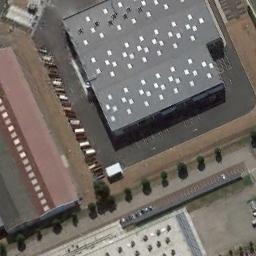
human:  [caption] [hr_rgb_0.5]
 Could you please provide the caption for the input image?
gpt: The houses in the industrial area are rectangular .

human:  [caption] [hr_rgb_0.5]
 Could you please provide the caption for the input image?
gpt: Many houses of different shapes are in the industrial area .

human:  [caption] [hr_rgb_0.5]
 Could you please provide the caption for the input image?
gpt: Plants, Roads and green belts intersperse in an industrial area .

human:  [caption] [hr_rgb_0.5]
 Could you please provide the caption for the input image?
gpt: The industrial area has some industrial equipment, Workshops and trees .

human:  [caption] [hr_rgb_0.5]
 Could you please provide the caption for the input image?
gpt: There are many containers beside a gray building on the industrial area .